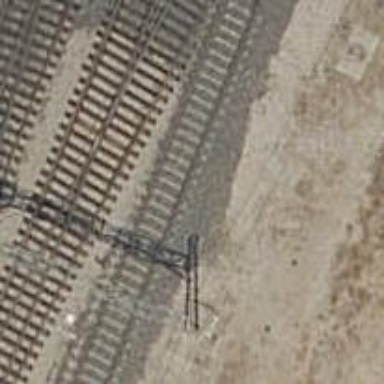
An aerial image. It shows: Railway track with contact lines for electrification.